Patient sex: F
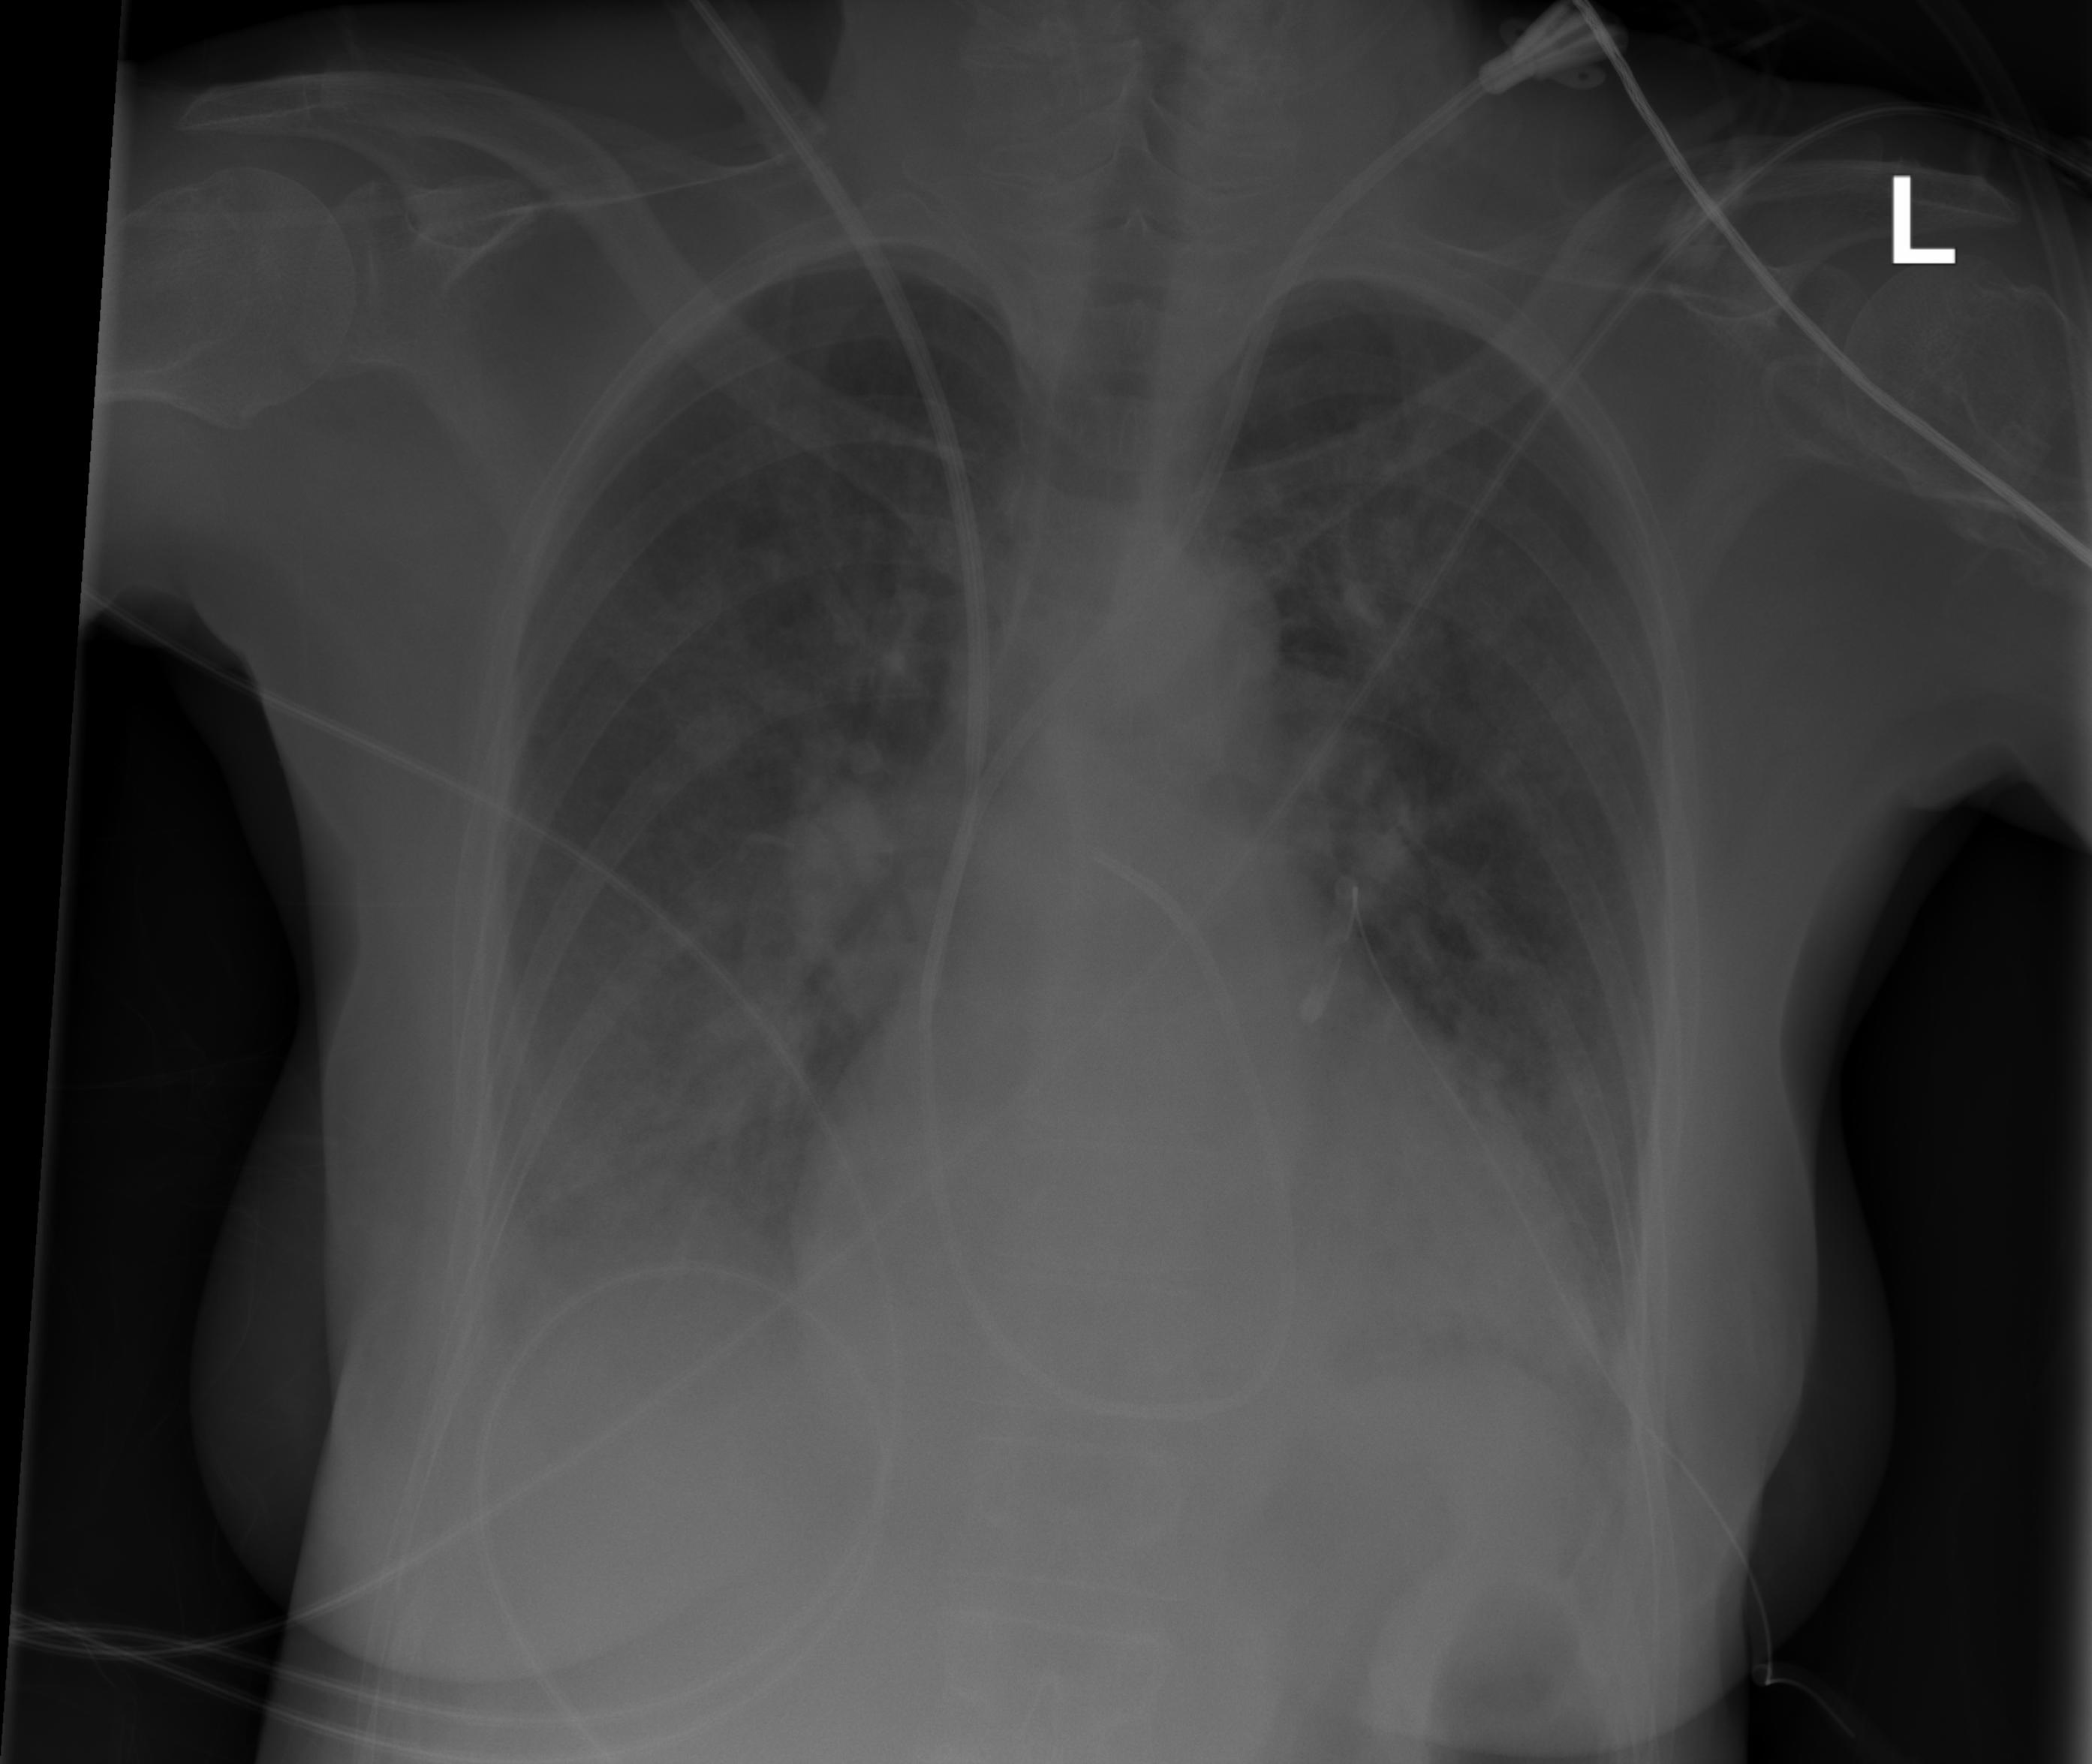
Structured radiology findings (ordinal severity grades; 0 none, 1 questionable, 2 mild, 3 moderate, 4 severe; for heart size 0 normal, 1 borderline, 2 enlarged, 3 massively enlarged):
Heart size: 2
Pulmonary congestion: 0
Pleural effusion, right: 0
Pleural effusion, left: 0
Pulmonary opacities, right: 3
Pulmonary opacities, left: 3
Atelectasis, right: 1
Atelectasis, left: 1